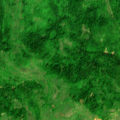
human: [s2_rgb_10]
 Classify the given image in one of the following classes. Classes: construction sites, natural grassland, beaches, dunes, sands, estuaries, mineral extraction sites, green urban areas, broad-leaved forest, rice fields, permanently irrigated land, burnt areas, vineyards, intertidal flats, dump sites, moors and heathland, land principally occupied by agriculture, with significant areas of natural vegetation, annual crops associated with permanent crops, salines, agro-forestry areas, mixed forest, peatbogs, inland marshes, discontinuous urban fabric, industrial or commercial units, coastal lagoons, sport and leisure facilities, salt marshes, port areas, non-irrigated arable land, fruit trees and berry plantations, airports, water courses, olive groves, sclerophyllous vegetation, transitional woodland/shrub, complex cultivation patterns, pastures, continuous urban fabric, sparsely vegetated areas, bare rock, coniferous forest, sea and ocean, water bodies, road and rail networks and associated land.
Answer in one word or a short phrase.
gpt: complex cultivation patterns, land principally occupied by agriculture, with significant areas of natural vegetation, broad-leaved forest